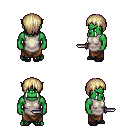
a pixel art fantasy rpg character, male body template, orc, green skin, white tunic, robe skirt, white blonde plain hairstyle, ghillies, dagger, four views (front, back, left, right), 2x2 character sprite sheet, small pixel art, hard edges, no anti-aliasing